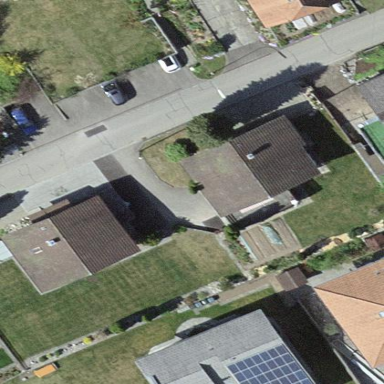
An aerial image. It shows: Residential building.